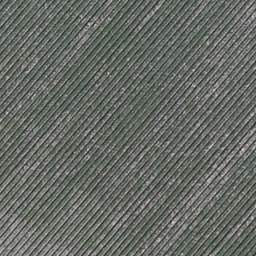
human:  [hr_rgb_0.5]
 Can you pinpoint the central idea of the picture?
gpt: farmland